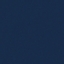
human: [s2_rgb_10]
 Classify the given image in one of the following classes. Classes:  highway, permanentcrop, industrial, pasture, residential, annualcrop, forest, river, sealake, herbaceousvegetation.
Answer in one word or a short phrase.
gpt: SeaLake